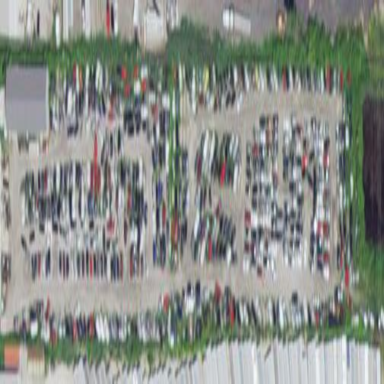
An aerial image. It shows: Scrap yard located in industrial area.